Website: lowes
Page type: customer-info-address
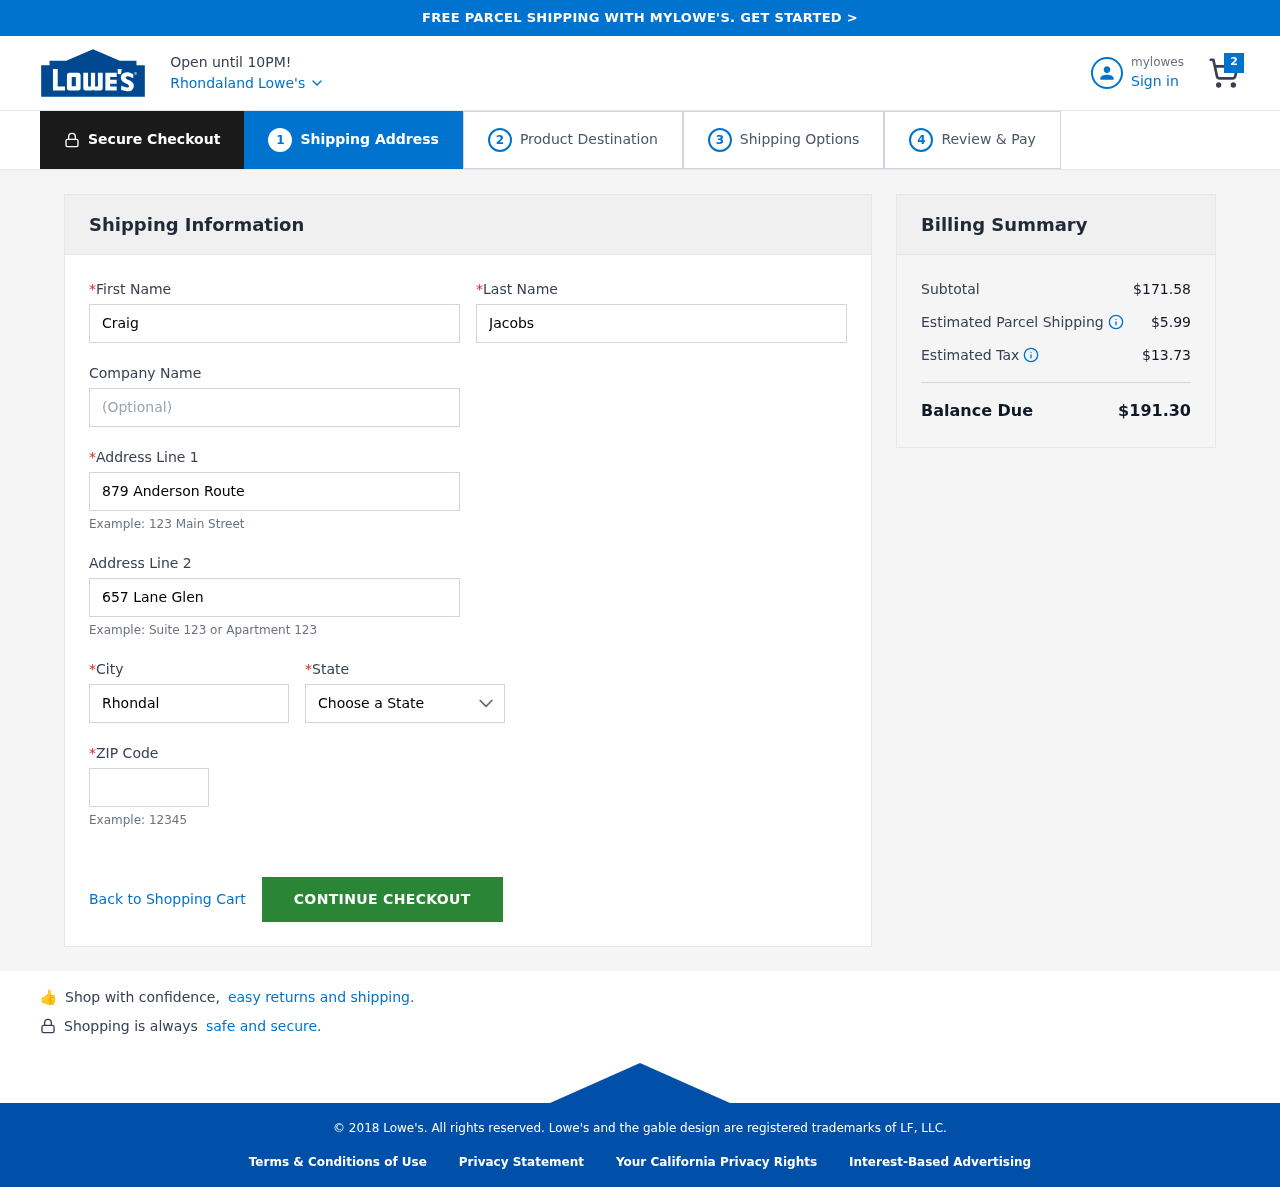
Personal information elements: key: PII_CITY
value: Rhondaland
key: PII_FIRSTNAME
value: Craig
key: PII_LASTNAME
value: Jacobs
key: PII_POSTCODE
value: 75115
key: PII_STATE
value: Mississippi
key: PII_STREET
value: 879 Anderson Route
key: PII_STREET2
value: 657 Lane Glen
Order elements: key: ORDER_NUM_ITEMS
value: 2
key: ORDER_SUBTOTAL
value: $171.58
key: ORDER_SHIPPING_COST
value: $5.99
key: ORDER_TAX
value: $13.73
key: ORDER_TOTAL
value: $191.30